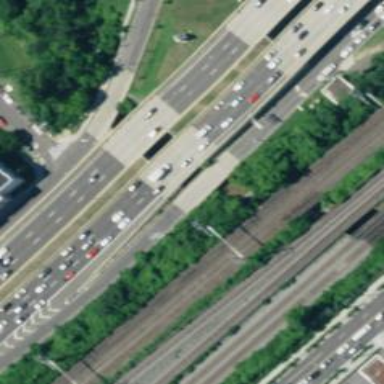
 identified as HFCS Other Freeway and Expressway."